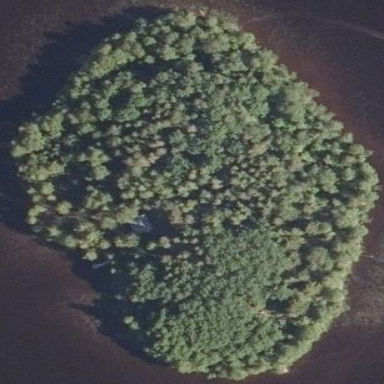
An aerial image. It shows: Broadleaved woodland on small islet.